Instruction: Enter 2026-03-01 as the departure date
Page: home
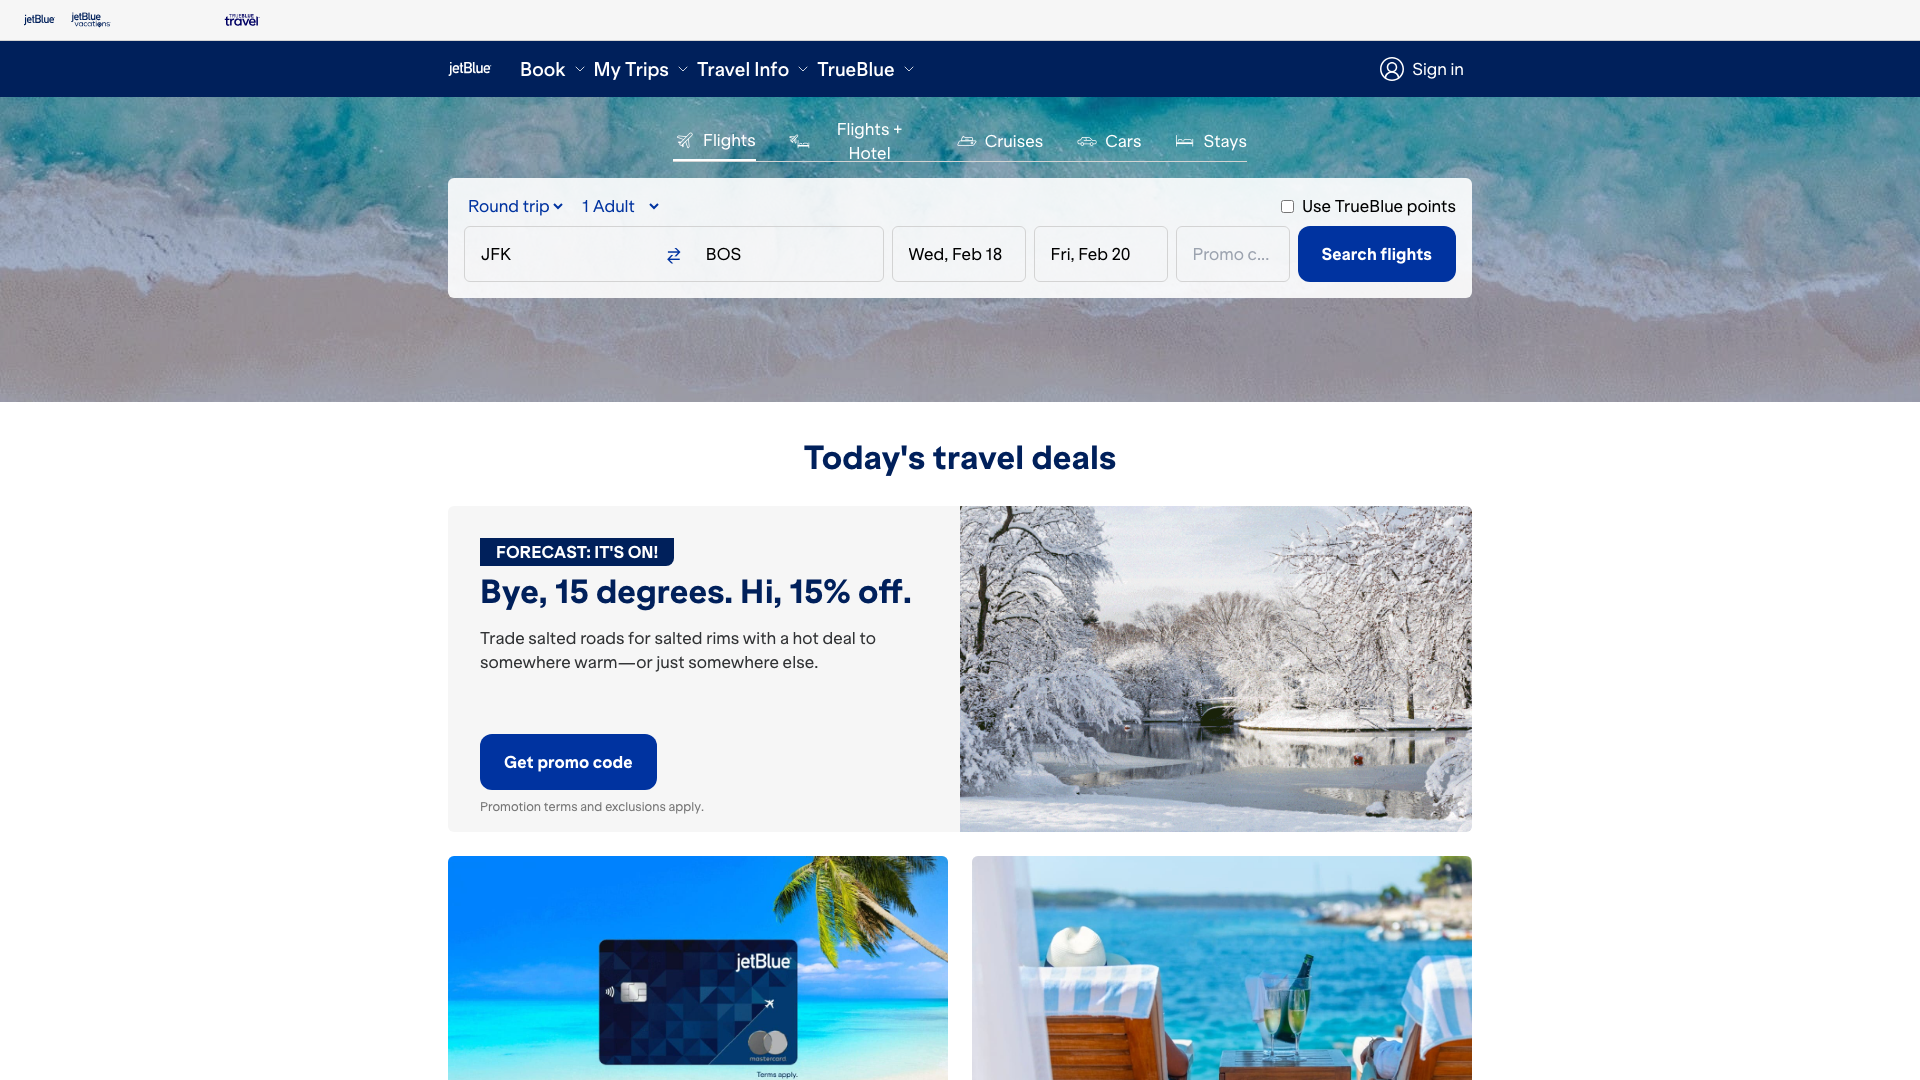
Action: type